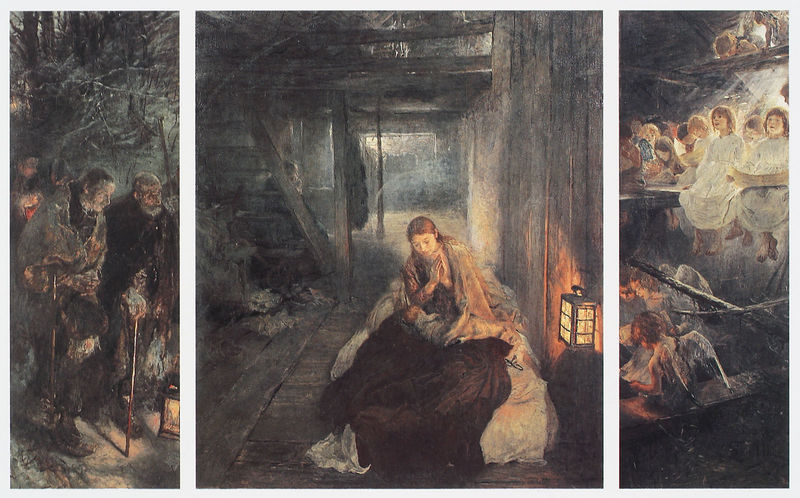
Titel: Die Heilige Nacht
Künstler: Fritz von Uhde
Institution: Dresden, Gemäldegalerie Neue Meister
Schlagwörter: dunkel, braun, frau, holz, laterne, licht, weiss, wand, kind, mutter, kinder, engel, stab, modern, baby, leiter, treppe, greis, altar, jesus, stall, maria, madonna, hirten, christi, geburt, weihnachten, liht, stifter, amnn, zeugen